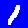
Digit: 1